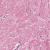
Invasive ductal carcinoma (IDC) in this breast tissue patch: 0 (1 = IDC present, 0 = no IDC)